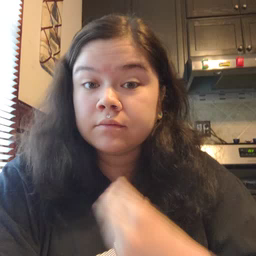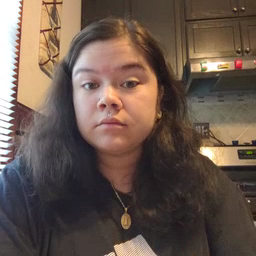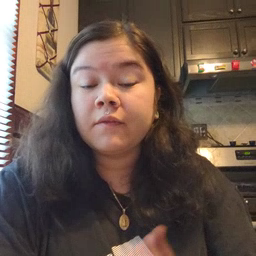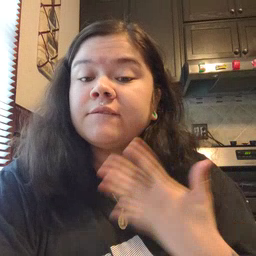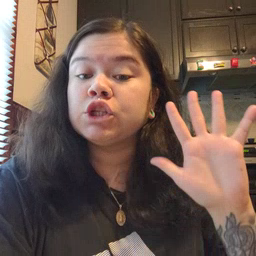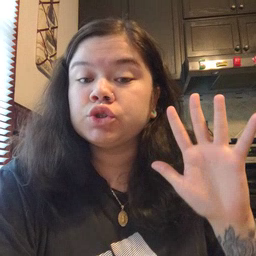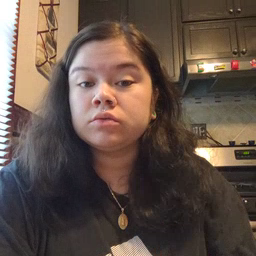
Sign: finish